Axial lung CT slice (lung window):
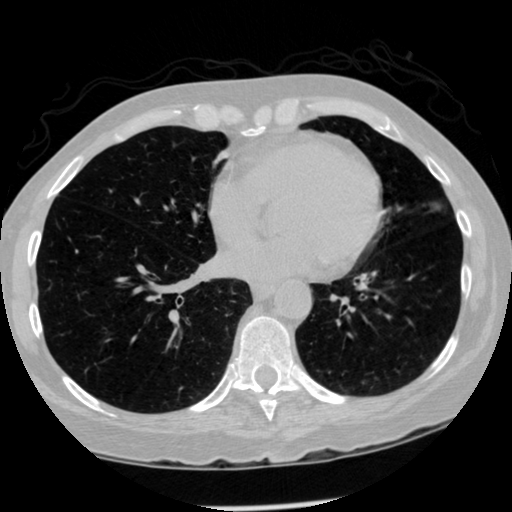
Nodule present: no